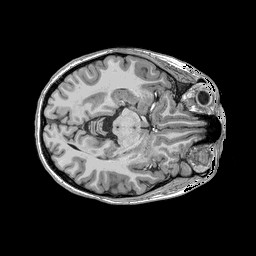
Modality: T1w
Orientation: coronal
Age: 25
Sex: female